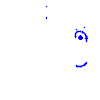
Particle: pion